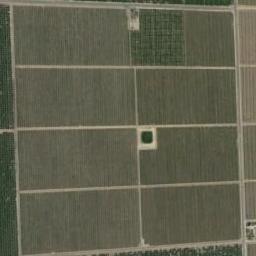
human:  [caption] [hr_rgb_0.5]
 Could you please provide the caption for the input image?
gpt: Several khaki rectangular farmlands are arranged in neat rows and a shed is surrounded by these farmlands .

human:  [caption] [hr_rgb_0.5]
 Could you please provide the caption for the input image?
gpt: Many neatly arranged green and tan mixed rectangular farmlands of different sizes .

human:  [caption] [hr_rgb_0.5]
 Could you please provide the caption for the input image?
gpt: There are some light green rectangular farmland .

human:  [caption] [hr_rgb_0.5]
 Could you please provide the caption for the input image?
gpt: Several dirt roads are in rectangular farmlands .

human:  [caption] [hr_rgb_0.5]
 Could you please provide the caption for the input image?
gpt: There are some green rectangular farmlands of the same size .